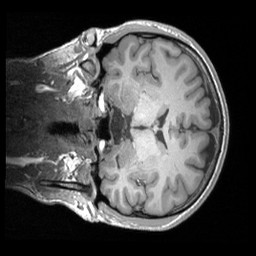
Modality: T1w
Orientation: coronal
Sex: male
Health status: ill
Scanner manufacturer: siemens
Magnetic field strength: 3 T
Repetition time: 1.66 s
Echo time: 0.00254 s